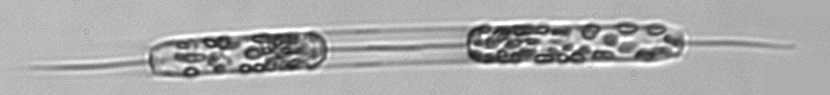
Label: Ditylum_brightwellii